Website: apple
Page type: order-returns
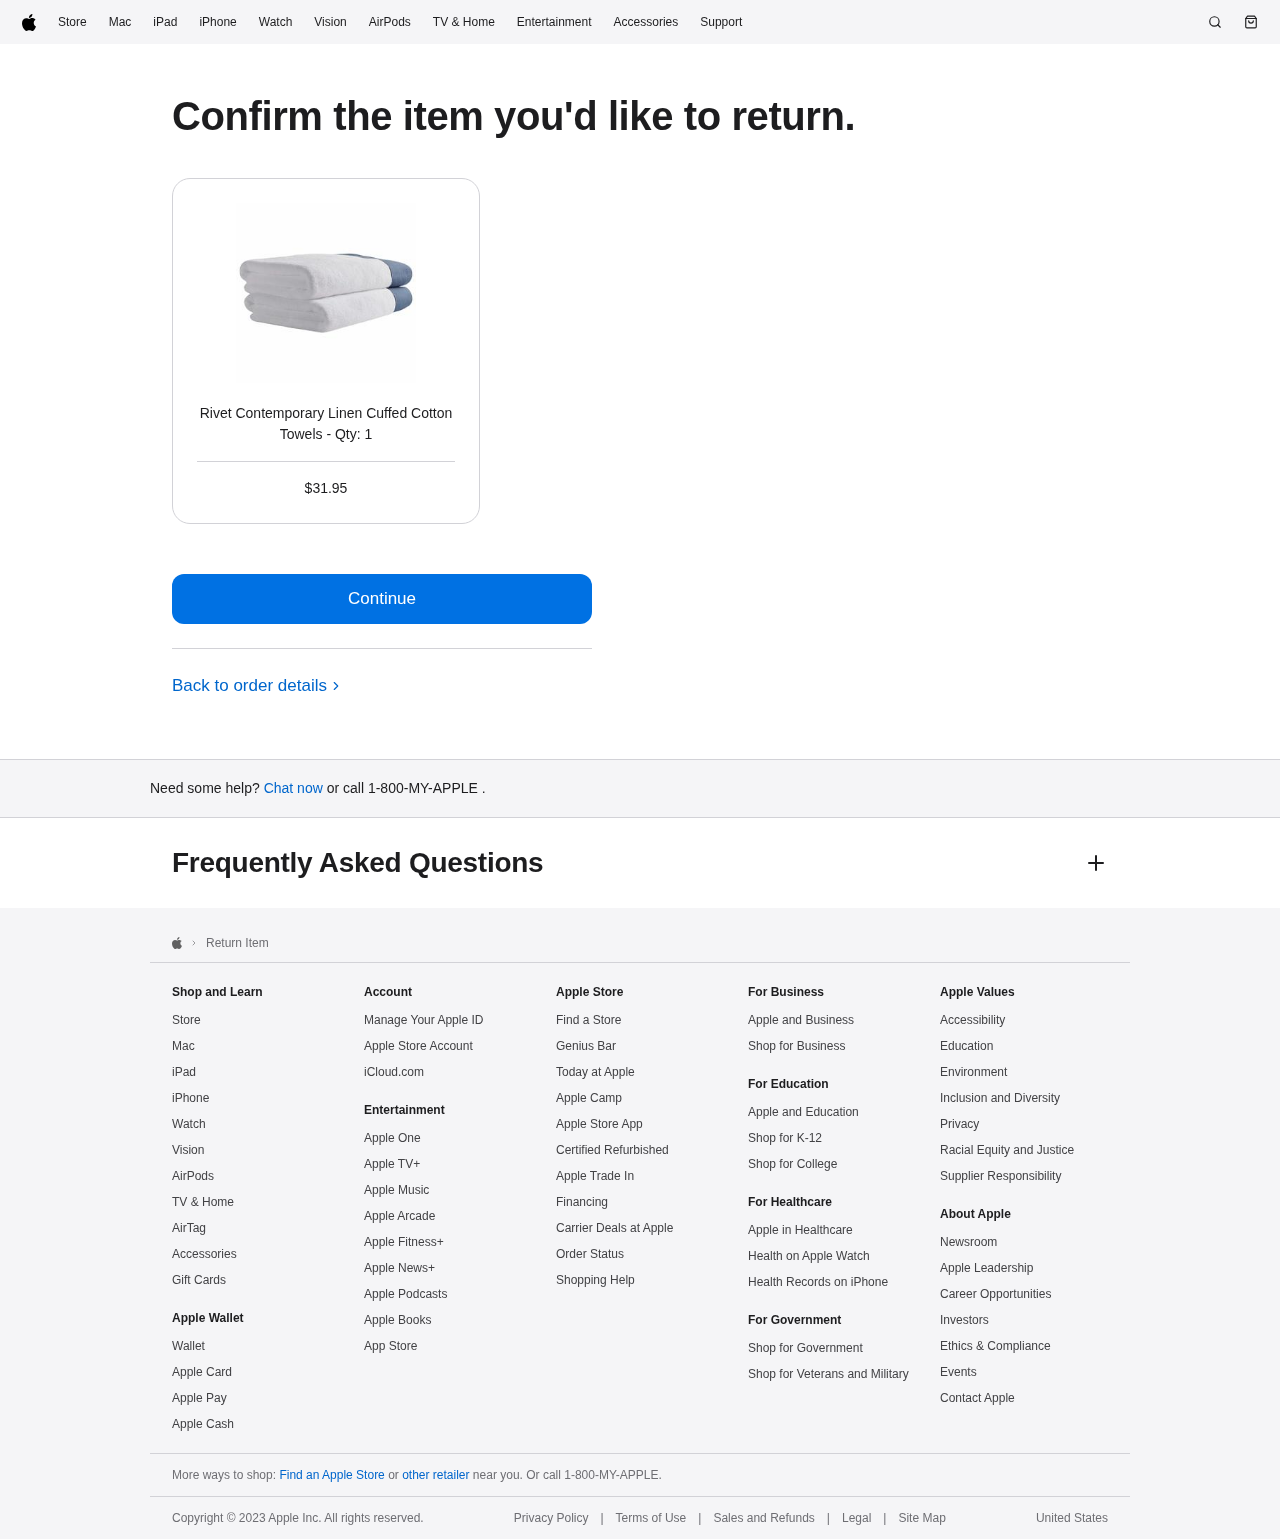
Product elements: key: PRODUCT1_NAME
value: Rivet Contemporary Linen Cuffed Cotton Towels
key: PRODUCT1_PRICE
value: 31.95
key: PRODUCT1_QUANTITY
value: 1